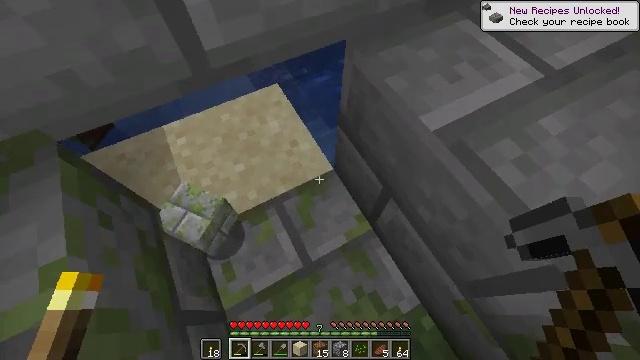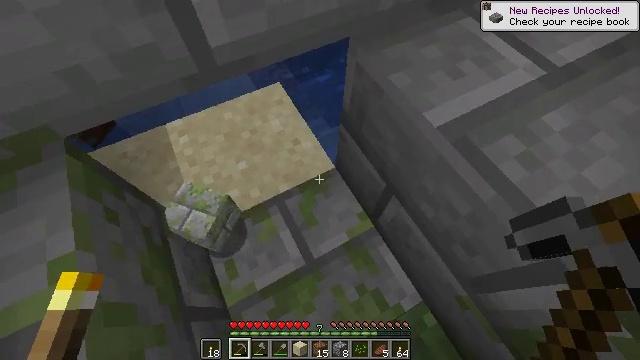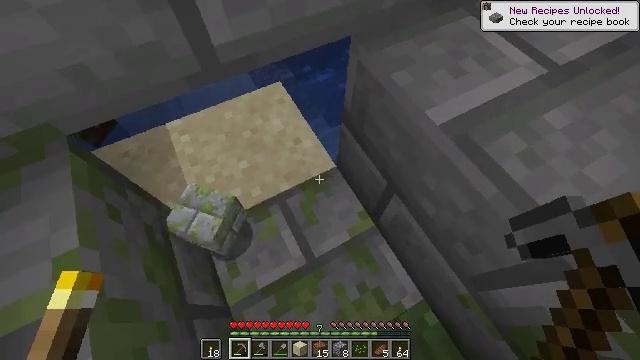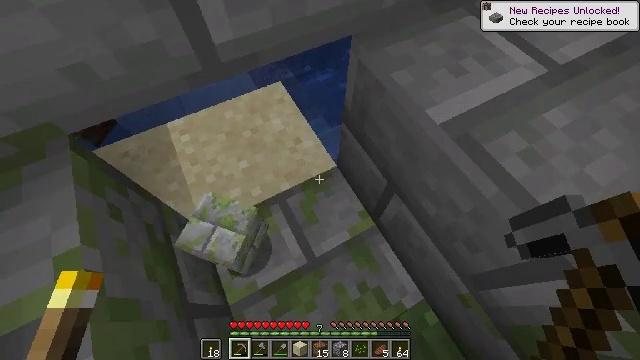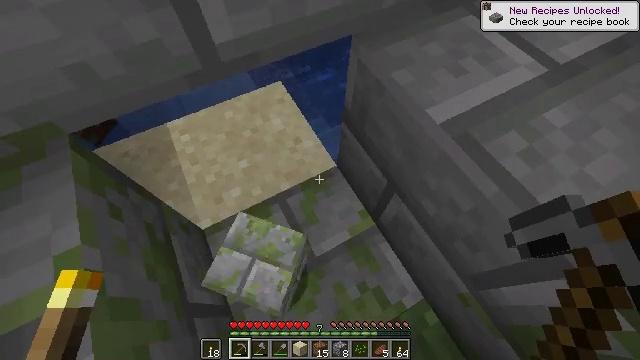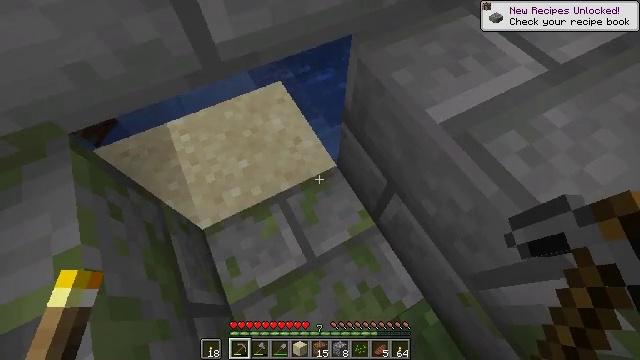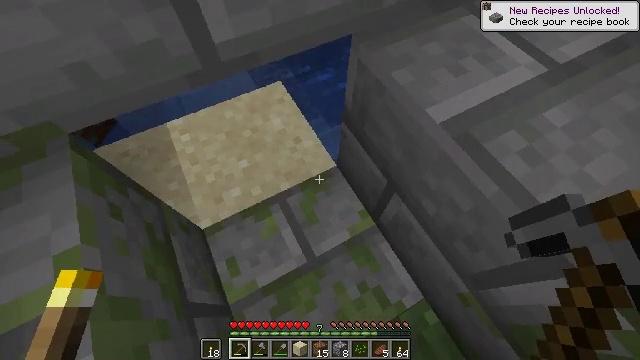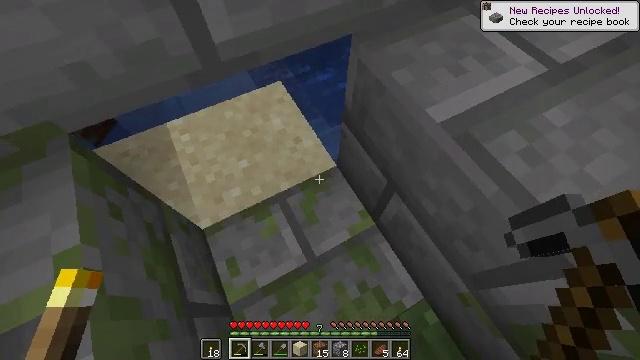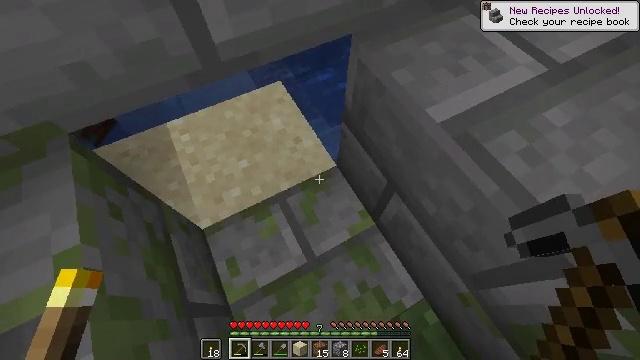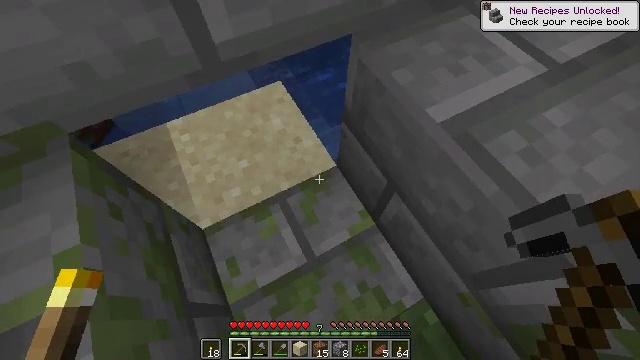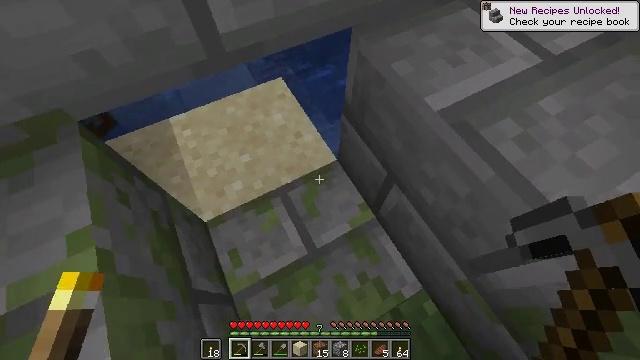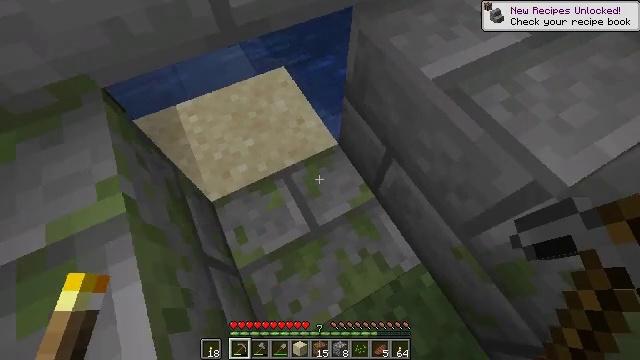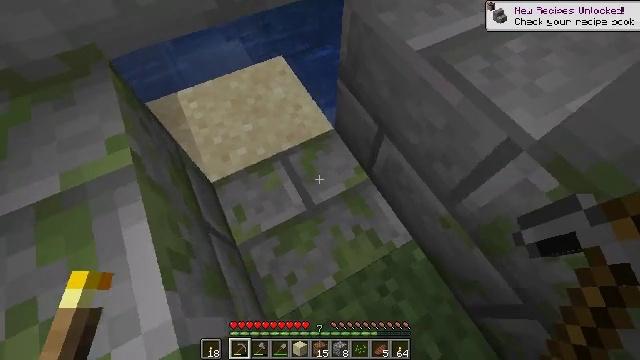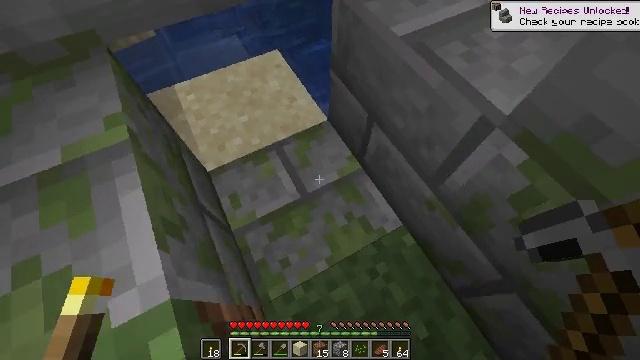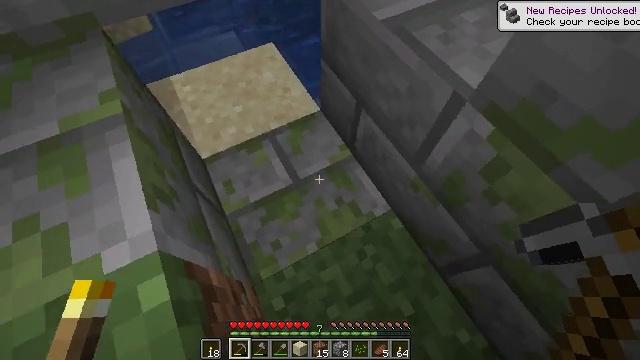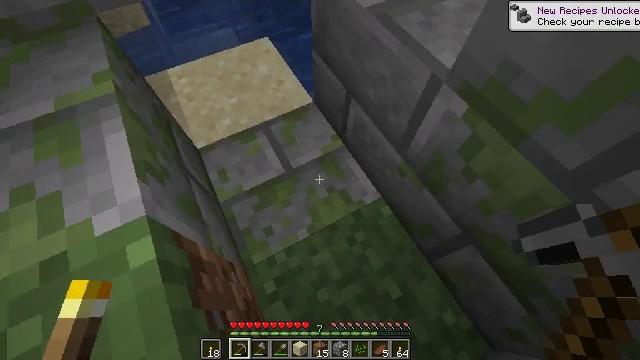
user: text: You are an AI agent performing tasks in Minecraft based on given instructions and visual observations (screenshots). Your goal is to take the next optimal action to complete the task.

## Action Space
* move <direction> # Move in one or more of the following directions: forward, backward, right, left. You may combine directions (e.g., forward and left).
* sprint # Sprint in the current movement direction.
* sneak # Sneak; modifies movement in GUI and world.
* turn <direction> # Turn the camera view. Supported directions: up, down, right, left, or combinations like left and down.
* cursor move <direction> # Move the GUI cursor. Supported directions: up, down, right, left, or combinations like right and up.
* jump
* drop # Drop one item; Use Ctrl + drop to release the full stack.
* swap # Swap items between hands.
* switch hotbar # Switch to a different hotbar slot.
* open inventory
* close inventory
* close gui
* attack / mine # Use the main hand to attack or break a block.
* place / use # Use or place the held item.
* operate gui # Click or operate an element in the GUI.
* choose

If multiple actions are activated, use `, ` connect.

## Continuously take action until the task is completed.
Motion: motion action
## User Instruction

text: Break the mossy stone bricks in a structure.
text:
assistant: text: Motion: no_op
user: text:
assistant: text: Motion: no_op
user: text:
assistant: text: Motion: no_op
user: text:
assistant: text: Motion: no_op
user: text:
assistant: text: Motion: no_op
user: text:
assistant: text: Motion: no_op
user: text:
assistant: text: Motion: no_op
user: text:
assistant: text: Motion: no_op
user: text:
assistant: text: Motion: no_op
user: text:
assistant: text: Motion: move back
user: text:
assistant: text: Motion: move back
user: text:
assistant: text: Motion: move back
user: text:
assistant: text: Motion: move back
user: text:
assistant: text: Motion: no_op
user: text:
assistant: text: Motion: no_op
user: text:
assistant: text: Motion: no_op
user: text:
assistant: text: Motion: move forward, jump
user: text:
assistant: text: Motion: move forward, turn right and up, jump
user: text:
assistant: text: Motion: move forward, turn right and up, jump
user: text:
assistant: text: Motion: move forward, jump
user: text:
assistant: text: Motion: move forward
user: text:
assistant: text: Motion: move forward
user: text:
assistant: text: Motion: move forward
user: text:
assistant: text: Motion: move forward
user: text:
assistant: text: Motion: move forward, sprint, turn right and down
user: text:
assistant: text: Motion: move forward, sprint, turn right and up
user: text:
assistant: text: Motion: move forward, sprint, turn right and up
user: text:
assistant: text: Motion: move forward, sprint, turn left and down
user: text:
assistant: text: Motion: move forward, sprint, turn left and down
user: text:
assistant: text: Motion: move forward, sprint, jump